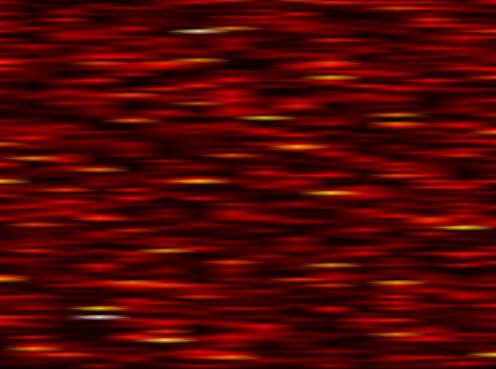
Label: WOLA